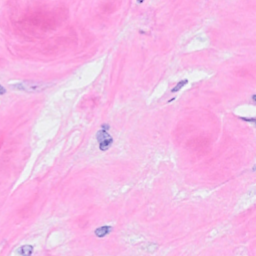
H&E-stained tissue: Breast